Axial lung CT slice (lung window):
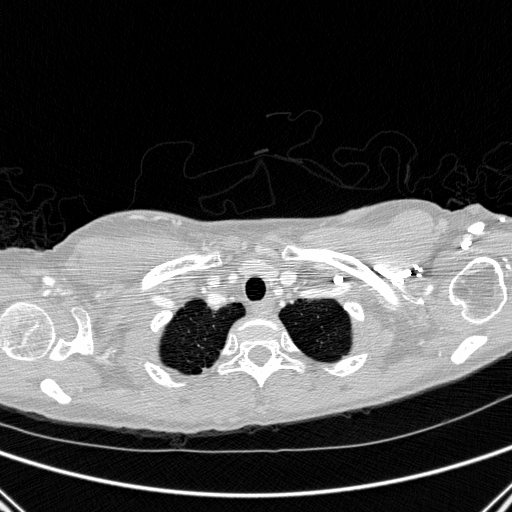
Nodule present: no